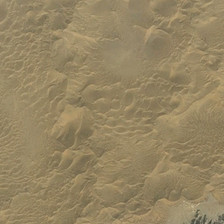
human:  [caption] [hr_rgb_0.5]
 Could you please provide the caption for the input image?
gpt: a bare land on the edge of the desert .

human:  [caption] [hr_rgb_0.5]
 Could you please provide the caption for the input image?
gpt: a bare land on the edge of the desert .

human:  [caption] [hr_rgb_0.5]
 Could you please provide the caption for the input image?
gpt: a bare land on the edge of the desert .

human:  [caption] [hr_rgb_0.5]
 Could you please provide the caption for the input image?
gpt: the desert is made up of a vast area of sand .

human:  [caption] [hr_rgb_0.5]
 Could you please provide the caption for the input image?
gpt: the desert is made up of a vast area of sand .